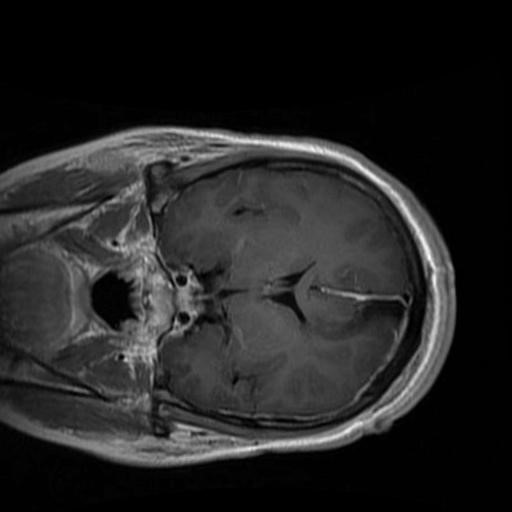
Label: brain_glioma